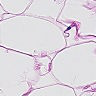
Metastatic tissue present: no